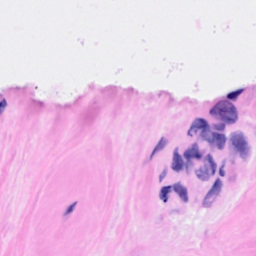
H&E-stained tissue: Breast